Question: Using Java 7 window translucency on Windows XP SP3, Vista, 7, 8 and Mac OS X Mountain Lion works great. However, on Linux I cannot get it to work properly.
Using the tutorial found <URL>, the frame does not composite correctly:

The 'isWindowTranslucencySupported' method returns true for 'PERPIXEL_TRANSLUCENT'. I'm running Ubuntu 12.04 LTS 32bit with Compiz composite manager with the Composite plugin turned on.
Questions:
1. What can I do to get this to work? Is it a Linux setting that needs to be changed, a java code change, or what?
2. Is anyone else having this problem? Java 7 has been out for some time now, but I can't find anyone else having this problem. There are some bug reports in the Java bug database, but they are all "fixed". I have submitted a bug to the Java bug database, but it has yet to appear on the external database.
3. I'm running Ubuntu under Oracle VirtualBox. Could this be the problem? Sadly, I do not have a machine to install Linux on, so can someone else that is running a non-vm linux try this? EDIT I have the guest add-ons installed.
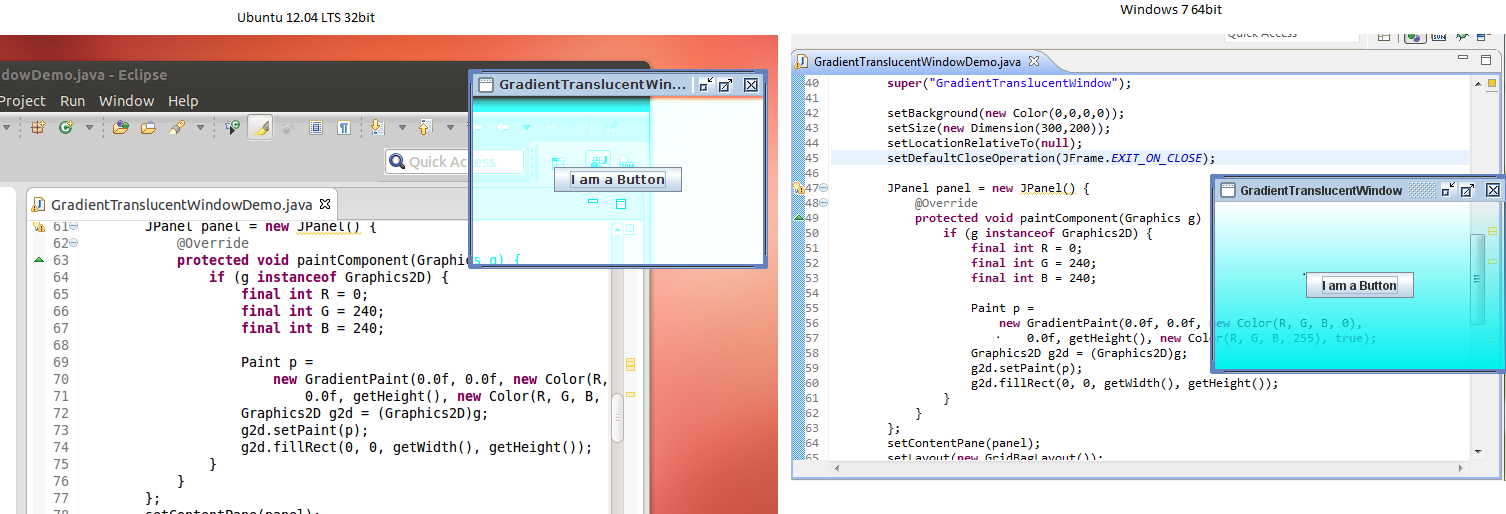
Answer: VirtualBox was indeed the issue (even with guest add-ons). Running a non-vm'ed Ubuntu with proprietary graphics card drivers allows the sample to work as expected.